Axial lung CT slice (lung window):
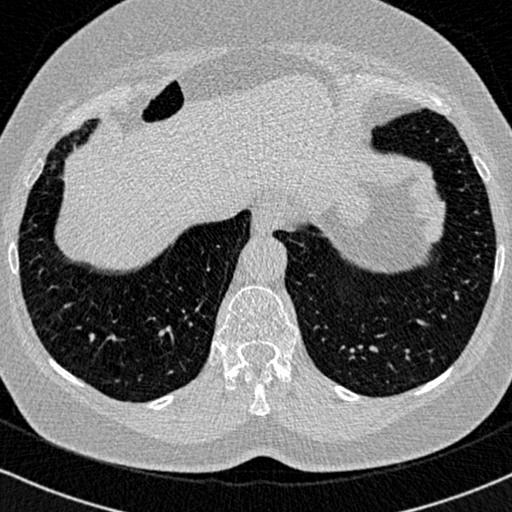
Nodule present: no